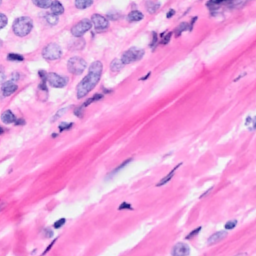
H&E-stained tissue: Breast